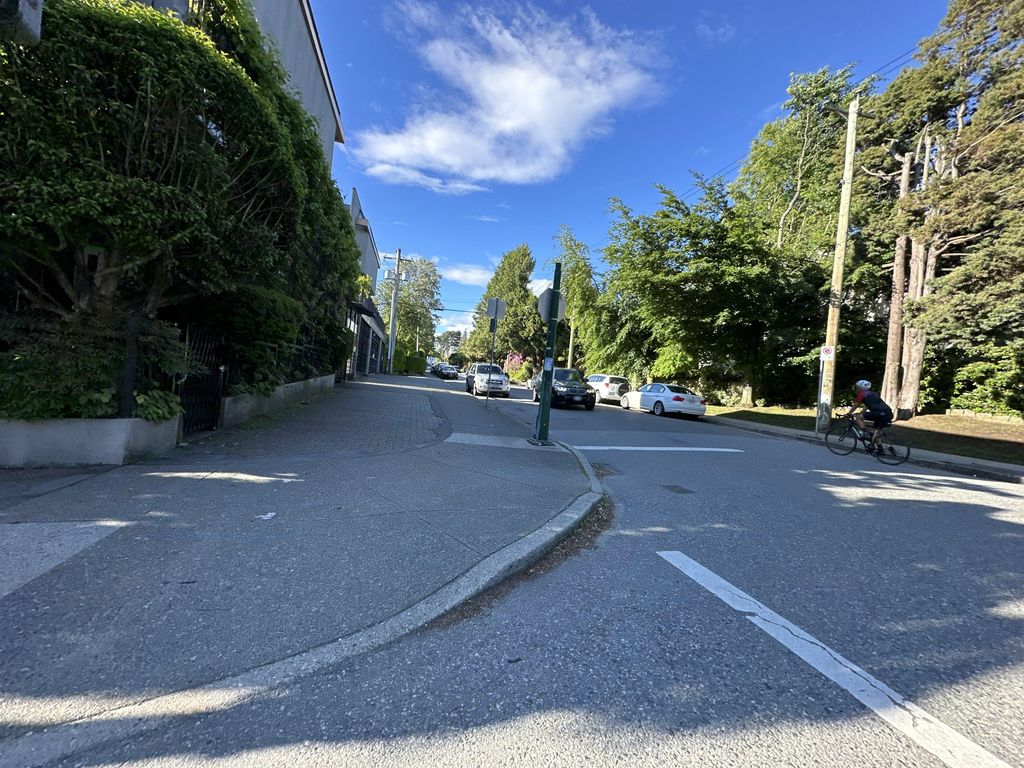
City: vancouver